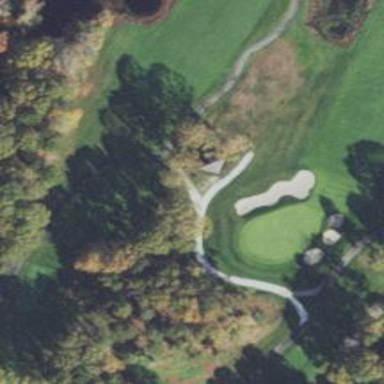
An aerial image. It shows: Service road designated as golf cart path.